Question: To clarify, I am trying to get a table to output that displays my MySQL database table in a certain way. The table is populated with names, birth-years, and zodiac animals.
What I want to do is have a table row that says something like "cat zodiac signs" and then a heading of "name" and "birth year". Under that I want each persons' name and year they were born. I want this done for each zodiac animal.
The issue I am having is that the heading for is displaying each instance of the zodiac column. I know my code is wrong, I am just not sure what to do next! Please help! Here is my code
'''
$TableName = "zodiacshared";
$SQLstring = "SELECT * FROM $TableName GROUP BY sign, birthyear";
$QueryResult = @mysql_query($SQLstring, $DBConnect);
if (mysql_num_rows($QueryResult) == 0){
echo "<p> There are no entries in the chinese zodiac gallery! </p>";
}
else{
echo "<table width = '100%' border = '1'>";
while ($row=mysql_fetch_array($QueryResult)){
echo "<th colspan='2'>"; echo $row['sign']; echo " zodiac signs</th>";
echo "<tr><th>Name</th><th>Birth Year</th></tr>";
echo "<tr>";
echo "<td>"; echo $row['name']; echo "</td>";
echo "<td>"; echo $row['birthyear']; echo "</td>";
echo "</tr>";
}
echo "</table>";
mysql_free_result($QueryResult);
}
'''
<URL>
Edit: Right that may be helpful
My hopeful output is something like this (this is a rough draft made on Excel, but gets point across):

edit 2: Solution was:
'''
$current_zodiac= '';
while ($row=mysql_fetch_array($QueryResult)){
if ($row['sign']!=$current_zodiac){
echo "<th colspan='2'>"; echo $row['sign']; echo " zodiac signs</th>";
echo "<tr><th>Name</th><th>Birth Year</th></tr>";
}else{
//echo the other rows
}
echo "<tr>";
echo "<td>"; echo $row['name']; echo "</td>";
echo "<td>"; echo $row['birthyear']; echo "</td>";
echo "</tr>";
$current_zodiac = $row['sign']; //assign new zodiac to current zodiac variable
}
'''
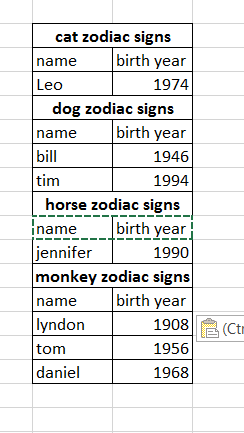
Answer: You can have one variable to store current zodiac name in your while loop. So every time the zodiac name is unique which means new zodiac found in the while loop, you can print new header for it.
For example, the flow could be like this.
'''
$current_zodiac = '';
while ($row=mysql_fetch_array($QueryResult)){
if ($row['sign']!=$current_zodiac){
echo "<th colspan='2'>"; echo $row['sign']; echo " zodiac signs</th>";
}else{
//echo the other rows
}
$current_zodiac = $row['sign']; //assign new zodiac to current zodiac variable
}
'''